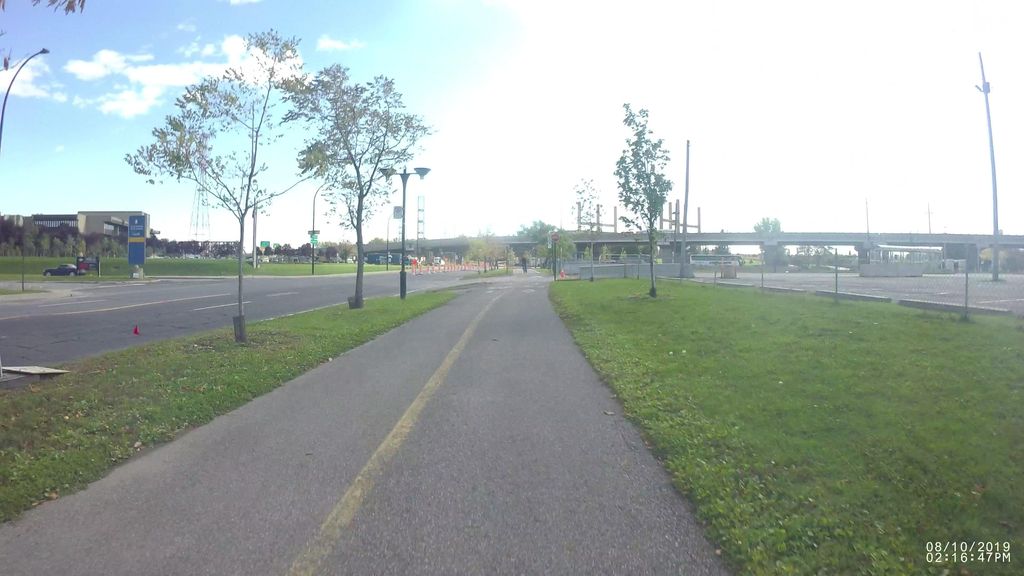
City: montreal